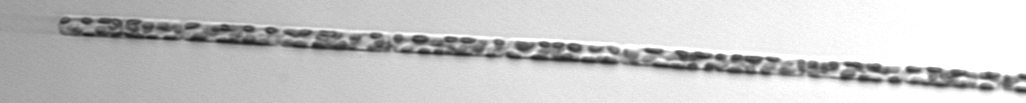
Label: Dactyliosolen_fragilissimus